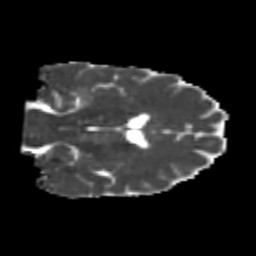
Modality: MD
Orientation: coronal
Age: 24
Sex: male
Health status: healthy
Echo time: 0.074 s